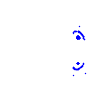
Particle: pion